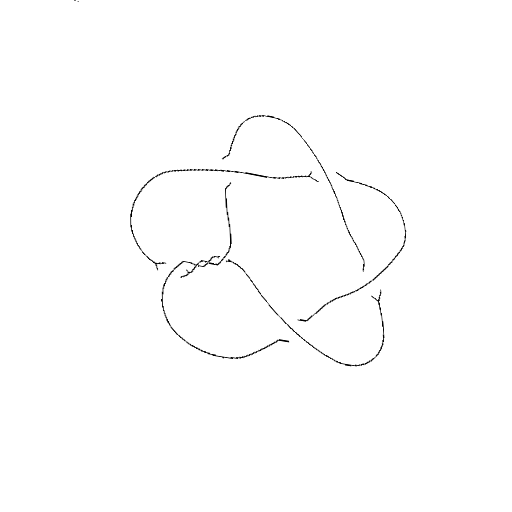
Crossing number: 8